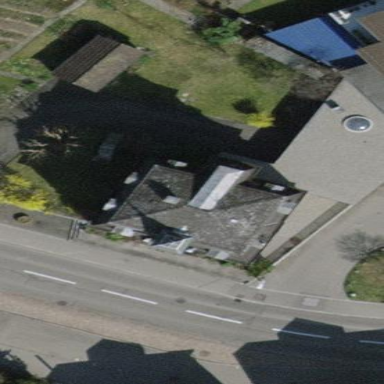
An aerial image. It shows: Unique house with quadruple saltbox roof shape.